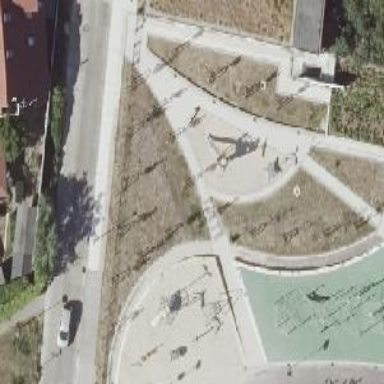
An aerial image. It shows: Playground with various play structures.